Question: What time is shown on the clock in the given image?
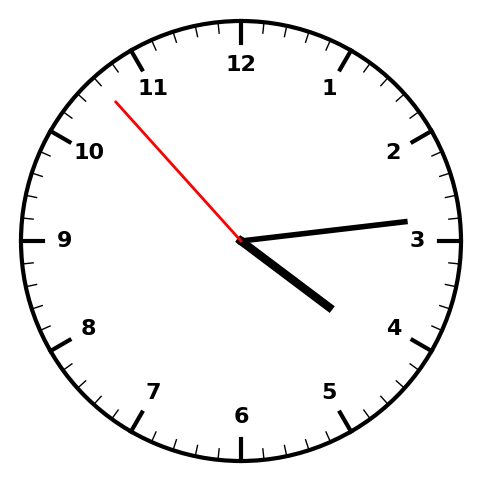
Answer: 04:13:53